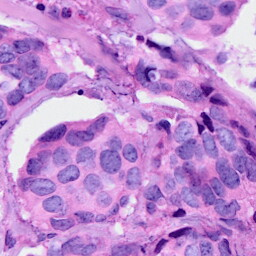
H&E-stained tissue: Breast